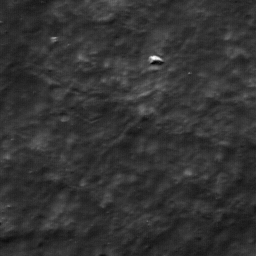
Host type: background_regolith
Lunar coordinates: latitude nan, longitude nan